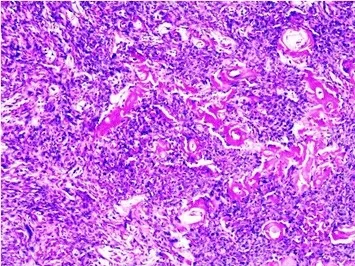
Numerous small to medium-sized with thick and hyalinized walls.
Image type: pathology (h&e)